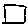
Label: square